Question: How do I implement the following code:
'''
@if (@a==@b) @end /*
:: fchooser2.bat
:: batch portion
@echo off
setlocal
for /f "delims=" %%I in ('cscript /nologo /e:jscript "%~f0"') do (
echo You chose %%I
)
goto :EOF
:: JScript portion */
var shl = new ActiveXObject("Shell.Application");
var folder = shl.BrowseForFolder(0, "Please choose a folder.", 0, 0x00);
WSH.Echo(folder ? folder.self.path : '');
'''
With the following result:

In this code:
'''
@echo off
color a
apprc x -ep1 -i2 -w. -dp.\OUTLAST_REPACK_GZK\Outlast DATA_0.bin -msrep:d
apprc x -ep1 -i2 -w. -dp.\OUTLAST_REPACK_GZK\Outlast\_CommonRedist DATA_1.bin -msrep:d
apprc x -ep1 -i2 -w. -dp.\OUTLAST_REPACK_GZK\Outlast\OLGame DATA_2.bin -msrep:d
apprc x -ep1 -i2 -w. -dp.\OUTLAST_REPACK_GZK\Outlast\Engine DATA_3.bin -msrep:d
apprc x -ep1 -i2 -w. -dp.\OUTLAST_REPACK_GZK\Outlast\Binaries DATA_4.bin -msrep:d
'''
To select the destination folder to extract a file to in batch.
Like the following or another way, I don't know how to do this:
'''
apprc x -ep1 -i2 -w. -dp.\%FCHOOSER2%\Outlast DATA_0.bin -msrep:d
'''
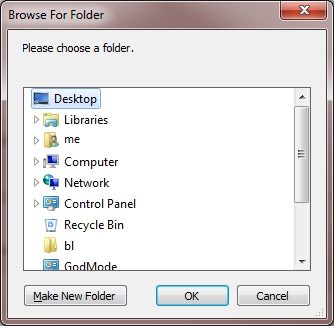
Answer: This should work - but I am unsure about the '-dp' switch and syntax with the period. Check the arc.exe documentation.
The 'pause' will allow you to read any error messages.
'''
@if (@a==@b) @end /*
:: fchooser2.bat
:: batch portion
@echo off
setlocal
for /f "delims=" %%I in ('cscript /nologo /e:jscript "%~f0"') do (
echo You chose "%%I"
set "folder=%%I"
)
@echo off
color a
apprc x -ep1 -i2 -r -w. -dp"%folder%\Outlast" DATA_0.bin -msrep:d
apprc x -ep1 -i2 -r -w. -dp"%folder%\Outlast\_CommonRedist" DATA_1.bin -msrep:d
apprc x -ep1 -i2 -r -w. -dp"%folder%\Outlast\OLGame" DATA_2.bin -msrep:d
apprc x -ep1 -i2 -r -w. -dp"%folder%\Outlast\Engine" DATA_3.bin -msrep:d
apprc x -ep1 -i2 -r -w. -dp"%folder%\Outlast\Binaries" DATA_4.bin -msrep:d
pause
goto :EOF
:: JScript portion */
var shl = new ActiveXObject("Shell.Application");
var folder = shl.BrowseForFolder(0, "Please choose a folder.", 0, 0x00);
WSH.Echo(folder ? folder.self.path : '');
'''